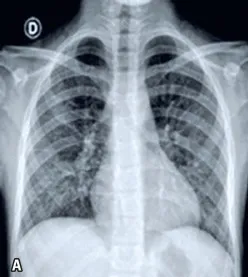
Chest X-rays of patients at baseline.
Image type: radiology (x_ray)